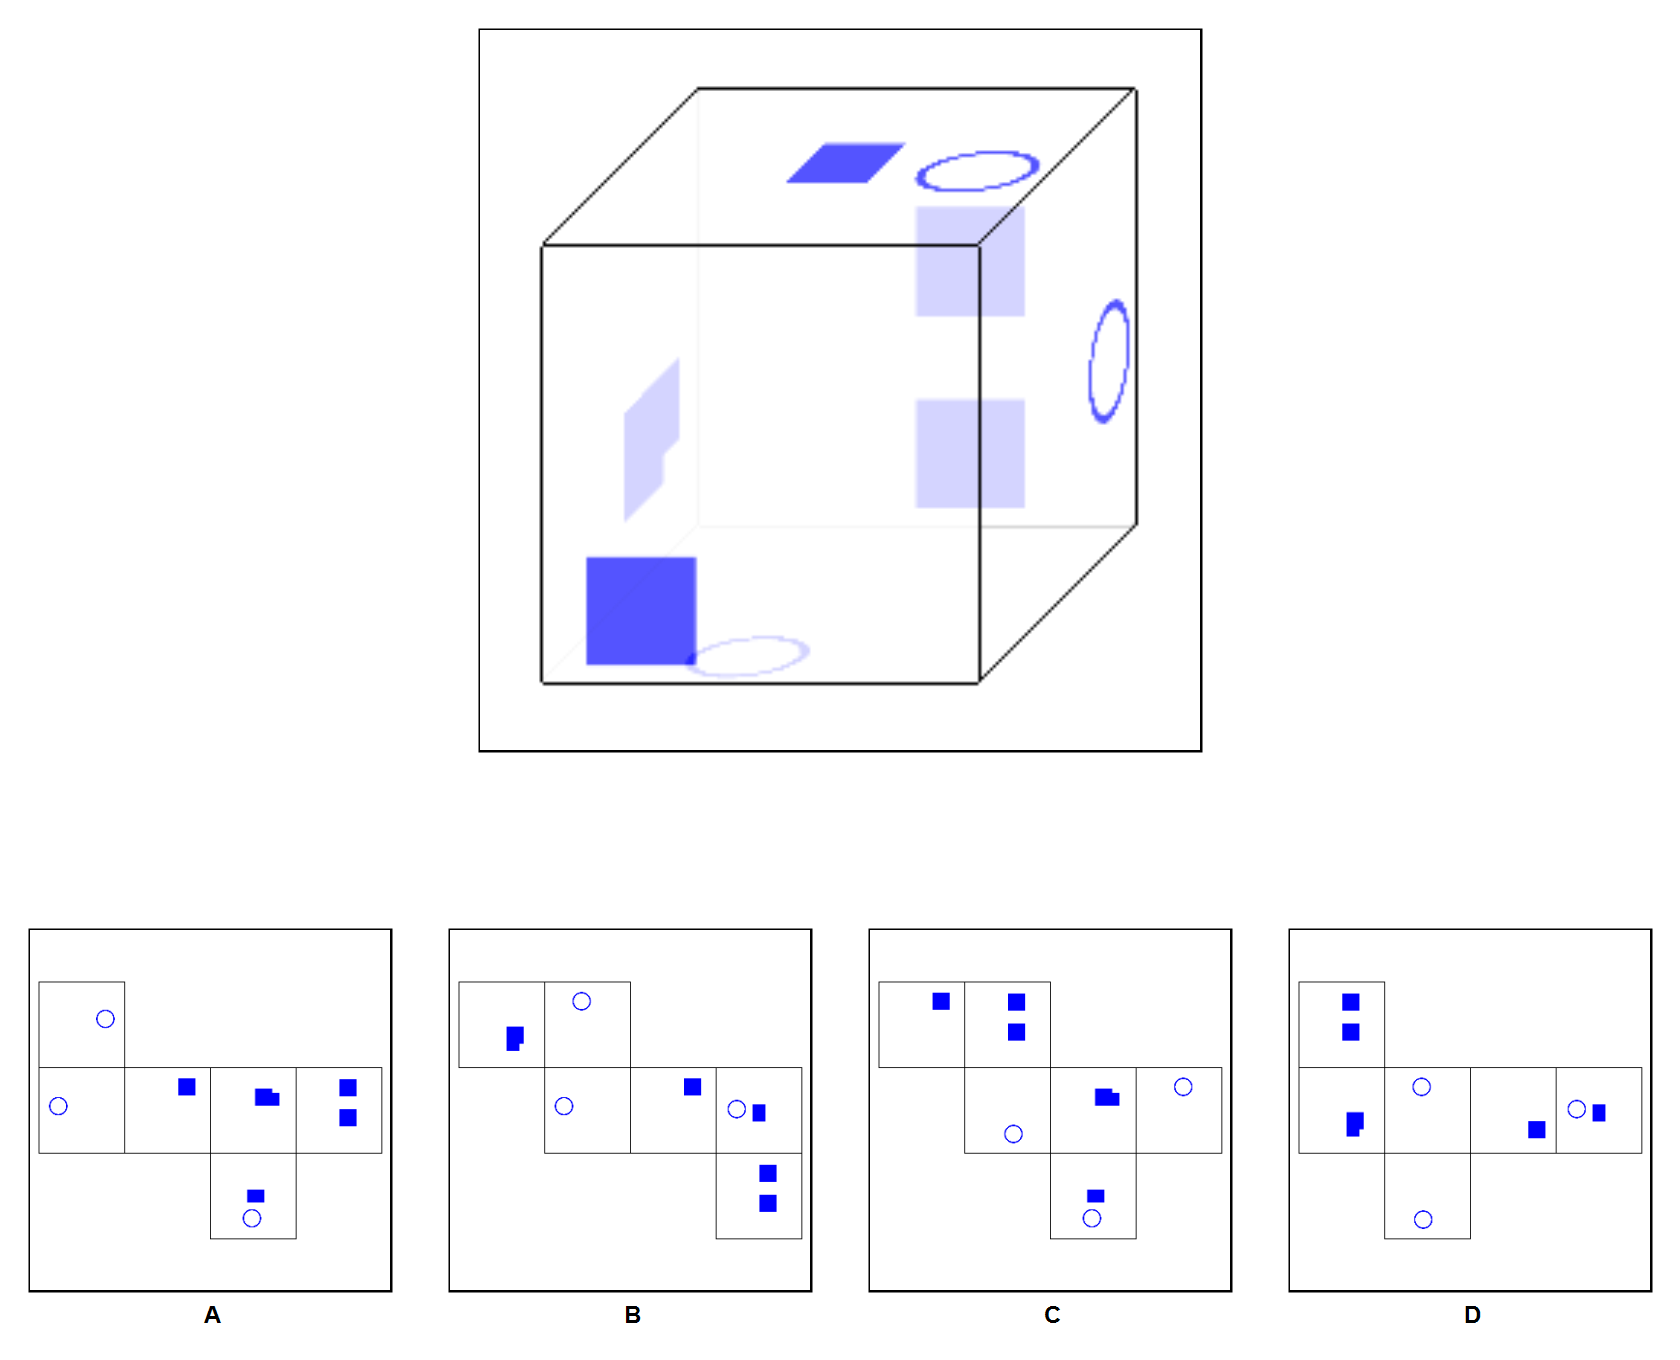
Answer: A